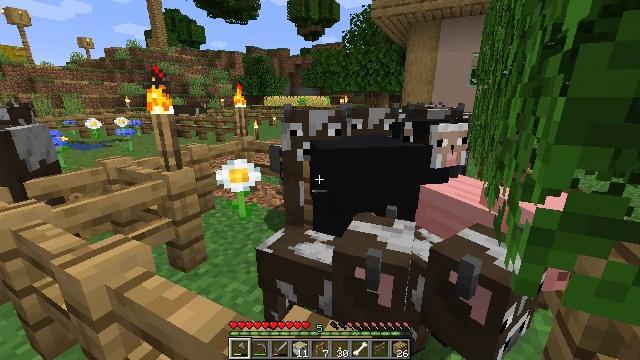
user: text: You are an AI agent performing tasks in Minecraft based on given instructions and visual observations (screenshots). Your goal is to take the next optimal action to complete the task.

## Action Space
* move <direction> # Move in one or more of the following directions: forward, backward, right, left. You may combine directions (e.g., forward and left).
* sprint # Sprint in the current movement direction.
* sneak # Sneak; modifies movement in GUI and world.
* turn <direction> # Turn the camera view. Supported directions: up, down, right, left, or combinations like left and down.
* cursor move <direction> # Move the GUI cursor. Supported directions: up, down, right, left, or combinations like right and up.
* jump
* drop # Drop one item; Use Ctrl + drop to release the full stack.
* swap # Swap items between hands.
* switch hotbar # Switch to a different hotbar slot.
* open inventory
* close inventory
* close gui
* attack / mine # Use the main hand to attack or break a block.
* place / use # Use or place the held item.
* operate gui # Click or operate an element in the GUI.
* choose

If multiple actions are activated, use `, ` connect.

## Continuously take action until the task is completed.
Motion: motion action
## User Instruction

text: Kill mobs.
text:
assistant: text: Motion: attack / mine